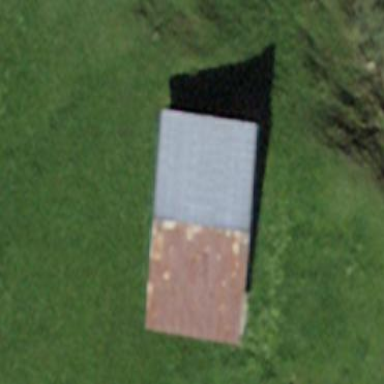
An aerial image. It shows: Shed building.